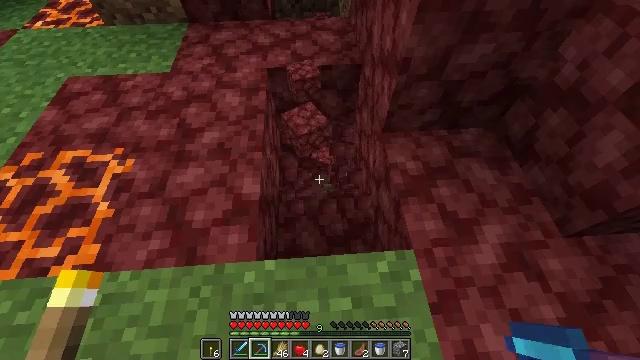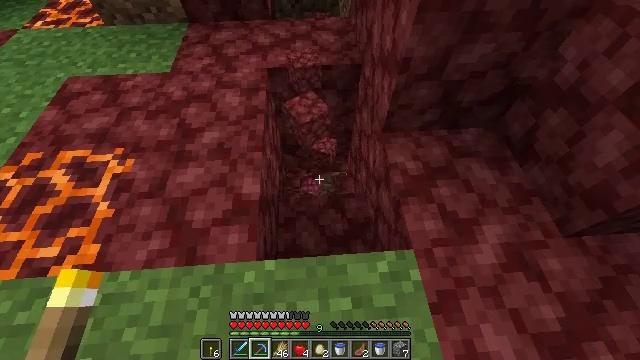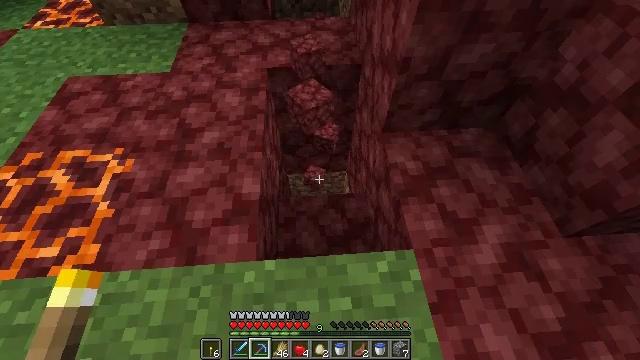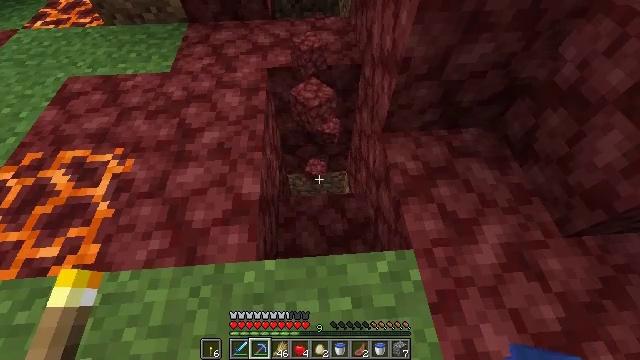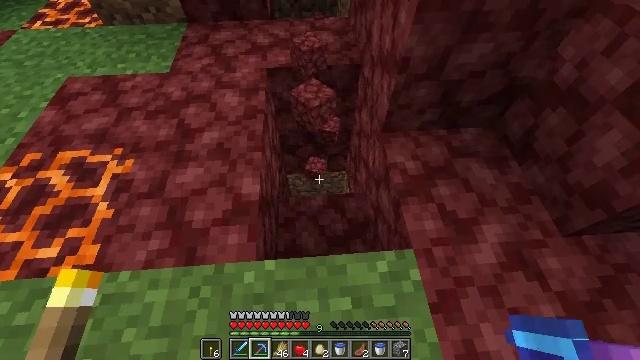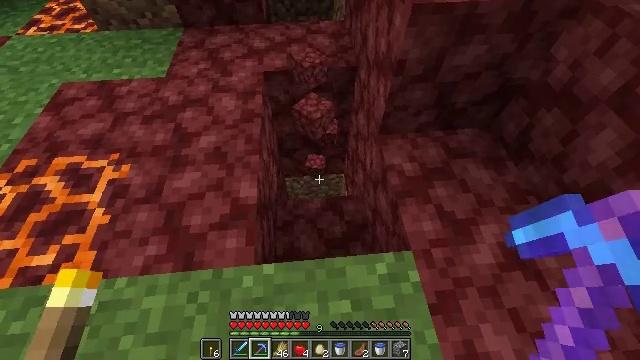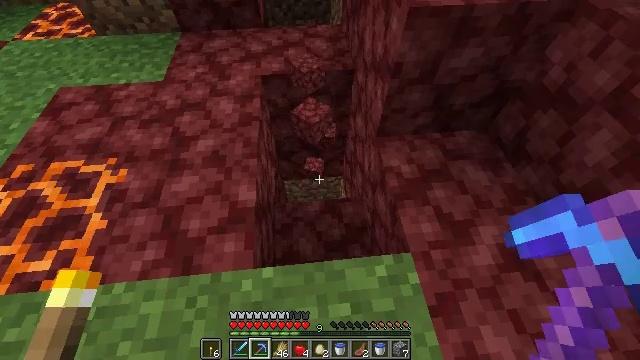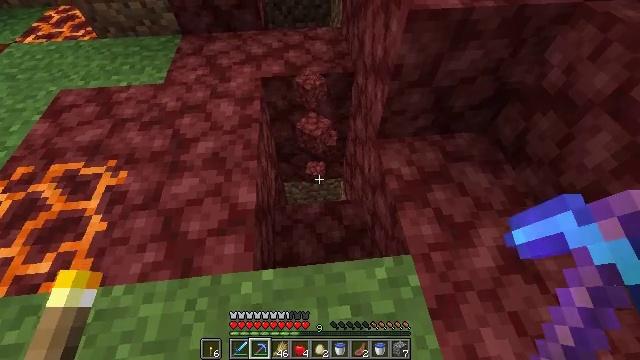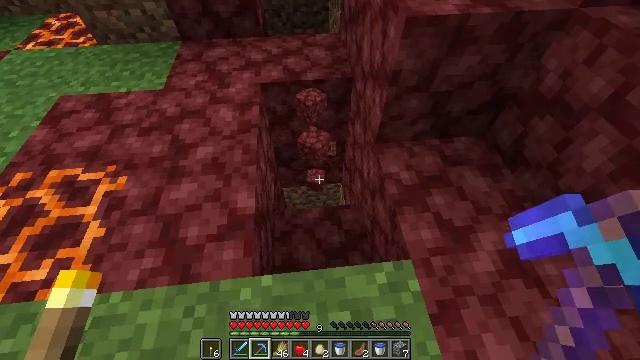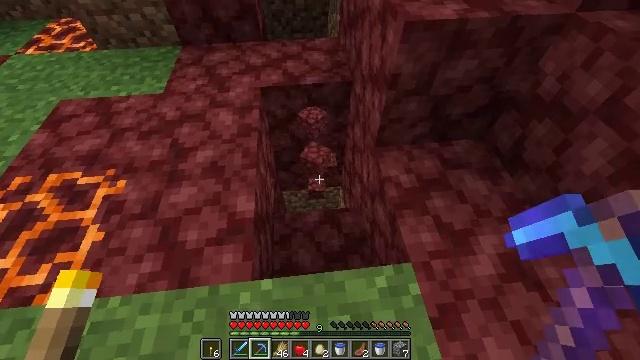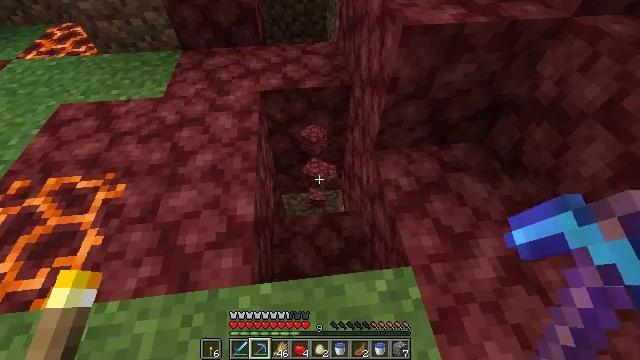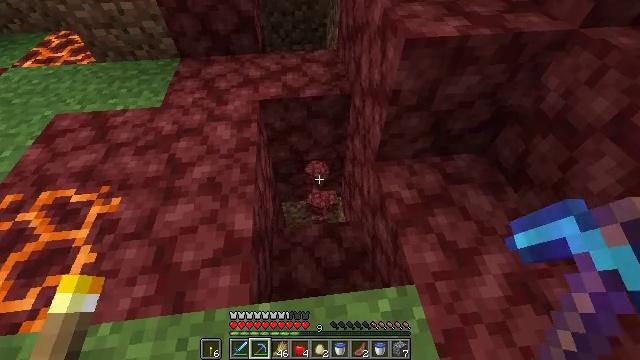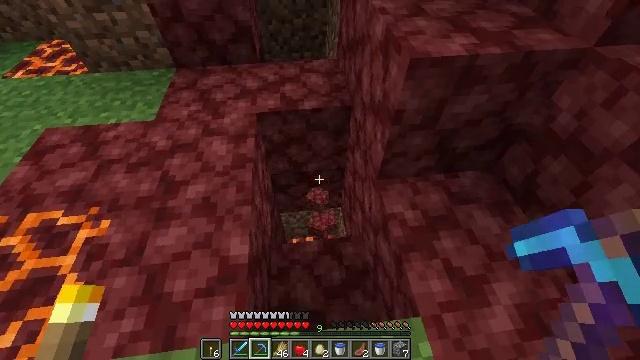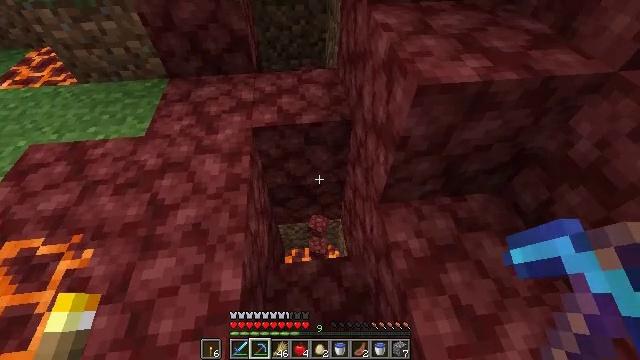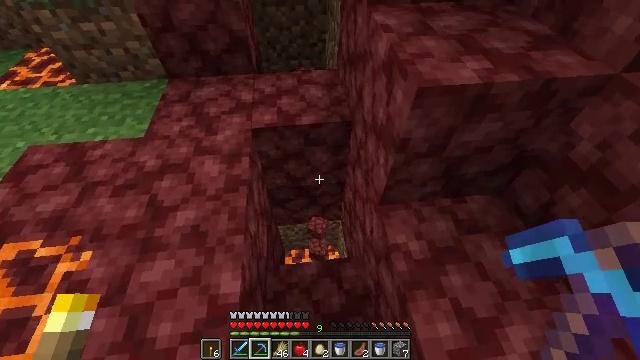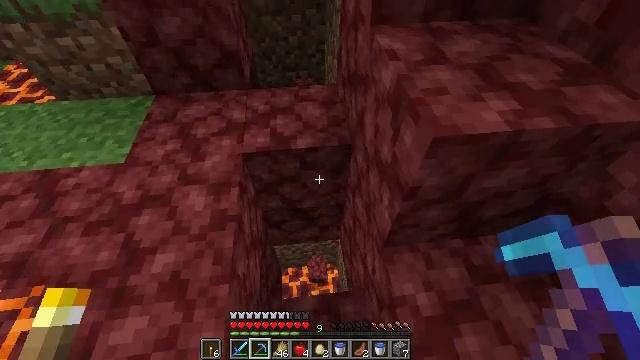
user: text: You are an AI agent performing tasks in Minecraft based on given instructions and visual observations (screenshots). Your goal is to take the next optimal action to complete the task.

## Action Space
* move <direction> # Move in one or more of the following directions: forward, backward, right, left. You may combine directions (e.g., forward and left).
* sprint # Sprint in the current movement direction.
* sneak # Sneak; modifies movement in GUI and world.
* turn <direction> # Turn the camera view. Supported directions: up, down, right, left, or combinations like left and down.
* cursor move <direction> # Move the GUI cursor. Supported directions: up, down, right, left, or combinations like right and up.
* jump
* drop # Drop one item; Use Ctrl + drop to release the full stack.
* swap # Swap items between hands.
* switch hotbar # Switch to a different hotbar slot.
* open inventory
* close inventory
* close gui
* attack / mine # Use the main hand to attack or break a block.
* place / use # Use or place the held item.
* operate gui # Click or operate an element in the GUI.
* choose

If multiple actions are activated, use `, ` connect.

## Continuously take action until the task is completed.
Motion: motion action
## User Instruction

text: Mine magma blocks for light and decoration.
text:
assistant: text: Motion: no_op
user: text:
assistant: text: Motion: no_op
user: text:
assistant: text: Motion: no_op
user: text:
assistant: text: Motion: no_op
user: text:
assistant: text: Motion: no_op
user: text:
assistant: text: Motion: no_op
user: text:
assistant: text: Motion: no_op
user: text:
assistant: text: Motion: turn up
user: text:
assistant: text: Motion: no_op
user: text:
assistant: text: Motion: no_op
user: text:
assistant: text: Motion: move forward
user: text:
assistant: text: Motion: move forward
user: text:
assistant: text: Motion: move forward
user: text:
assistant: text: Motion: move forward
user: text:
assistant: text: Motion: move forward
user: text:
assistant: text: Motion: no_op
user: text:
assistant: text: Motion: no_op
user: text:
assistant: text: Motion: no_op
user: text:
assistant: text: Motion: no_op
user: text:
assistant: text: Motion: no_op
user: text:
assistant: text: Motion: no_op
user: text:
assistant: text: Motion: no_op
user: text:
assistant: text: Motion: no_op
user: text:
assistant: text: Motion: no_op
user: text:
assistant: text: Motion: no_op
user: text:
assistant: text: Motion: no_op
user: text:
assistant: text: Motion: no_op
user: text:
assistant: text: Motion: no_op
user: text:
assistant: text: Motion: turn down
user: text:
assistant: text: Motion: turn left and down